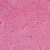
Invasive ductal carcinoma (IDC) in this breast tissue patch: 0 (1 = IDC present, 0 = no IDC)